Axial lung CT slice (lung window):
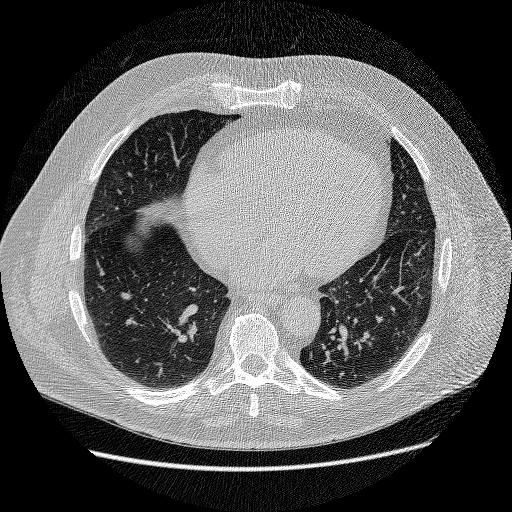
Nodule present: no